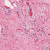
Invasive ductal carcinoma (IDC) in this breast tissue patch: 1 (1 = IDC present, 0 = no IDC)